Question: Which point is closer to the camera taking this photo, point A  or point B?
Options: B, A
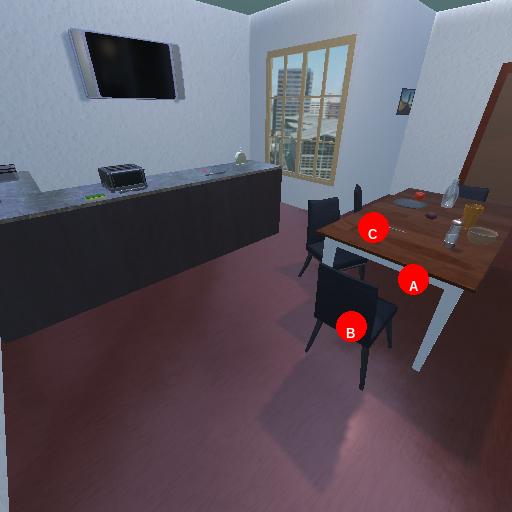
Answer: B